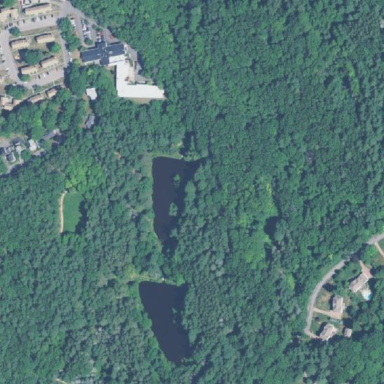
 designated as nature reserve for the protection of wildlife."